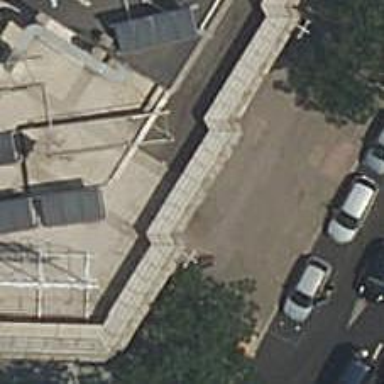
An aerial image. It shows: Parking entrance.